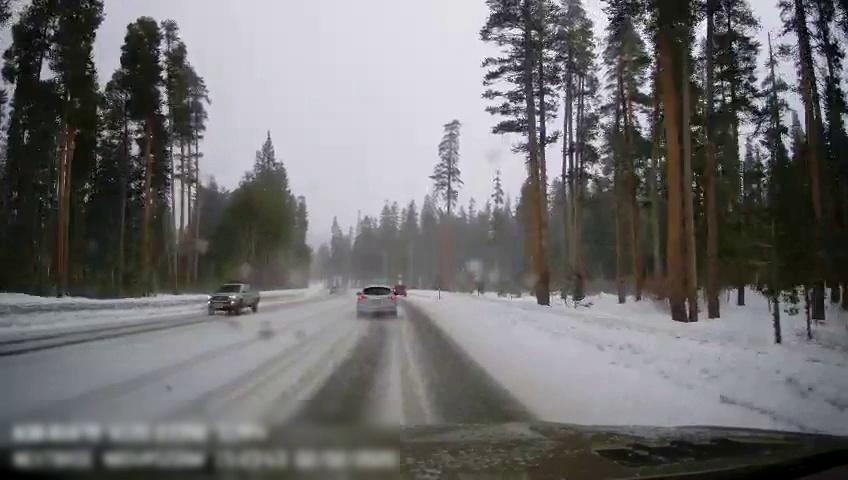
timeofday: Day
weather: Snowy
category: Drivable Space
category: Vehicles | SUV
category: Vehicles | Truck
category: Vehicles | Truck